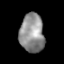
Tissue: lung
Cell type: T cells
Senescence score: 0.1893
Nuclear area (px): 925
Mean DAPI intensity: 143.034